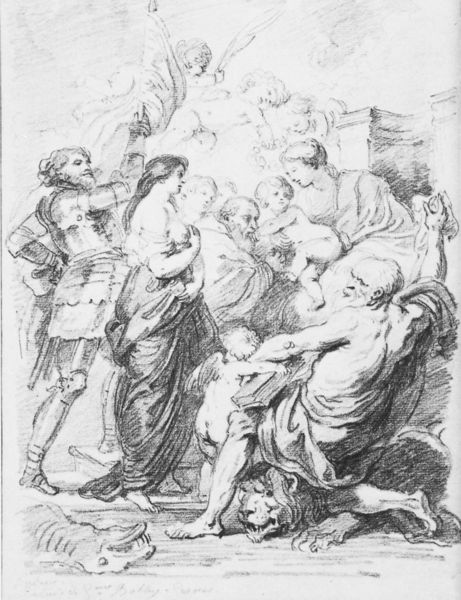
Titel: Madonna mit dem Kind und Heiligen (nach Rubens)
Künstler: Jean - Honoré Fragonard
Institution: London,  British Museum
Schlagwörter: gemälde, gruppe, himmel, kampf, kopf, mann, nackt, umhang, wolken, frauen, menschen, brust, busen, frau, haar, männer, schwarz, skizze, säule, weiss, zeichnung, tier, tiere, tuch, leute, versammlung, bart, arm, vorhang, gewand, haare, gewänder, kind, kinder, engel, putto, bein, alter mann, fahne, schattierung, baby, knie, umarmen, buch, haufen, schwarzweiss, radierung, stich, bleistift, ritter, löwenkopf, rüstung, jesus, christlich, toga, krieger, venus, löwe, fresko, kupferstich, drache, ind, michelangelo, tiger, verkündung, veus, kampff